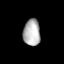
Tissue: lung
Cell type: T cells
Senescence score: 0.2341
Nuclear area (px): 442
Mean DAPI intensity: 179.032